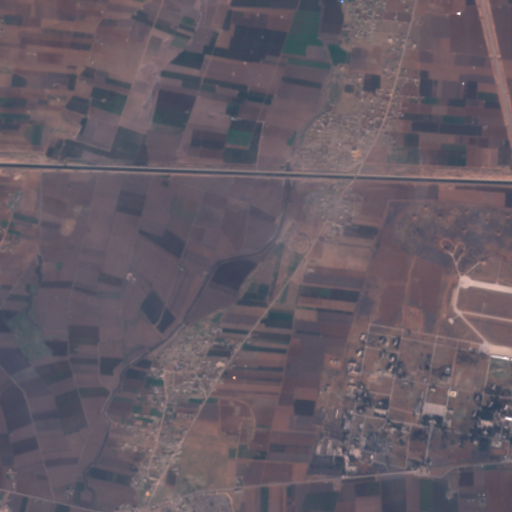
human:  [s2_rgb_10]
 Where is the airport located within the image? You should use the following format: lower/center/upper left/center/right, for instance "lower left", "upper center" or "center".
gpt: The airport is located in the lower right of the image.
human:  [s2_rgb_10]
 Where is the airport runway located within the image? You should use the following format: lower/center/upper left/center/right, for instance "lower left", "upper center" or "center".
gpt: The airport runway is located in the center right of the image.
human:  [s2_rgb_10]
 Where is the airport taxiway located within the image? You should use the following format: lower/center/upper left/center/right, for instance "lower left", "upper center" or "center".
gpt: The airport taxiway is located in the lower right of the image.
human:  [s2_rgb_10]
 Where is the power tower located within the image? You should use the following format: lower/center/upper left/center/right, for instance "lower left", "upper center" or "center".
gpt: The power tower is located in the upper left of the image.
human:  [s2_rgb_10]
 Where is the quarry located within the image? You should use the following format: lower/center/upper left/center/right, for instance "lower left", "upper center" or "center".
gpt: There is no quarry in the image.